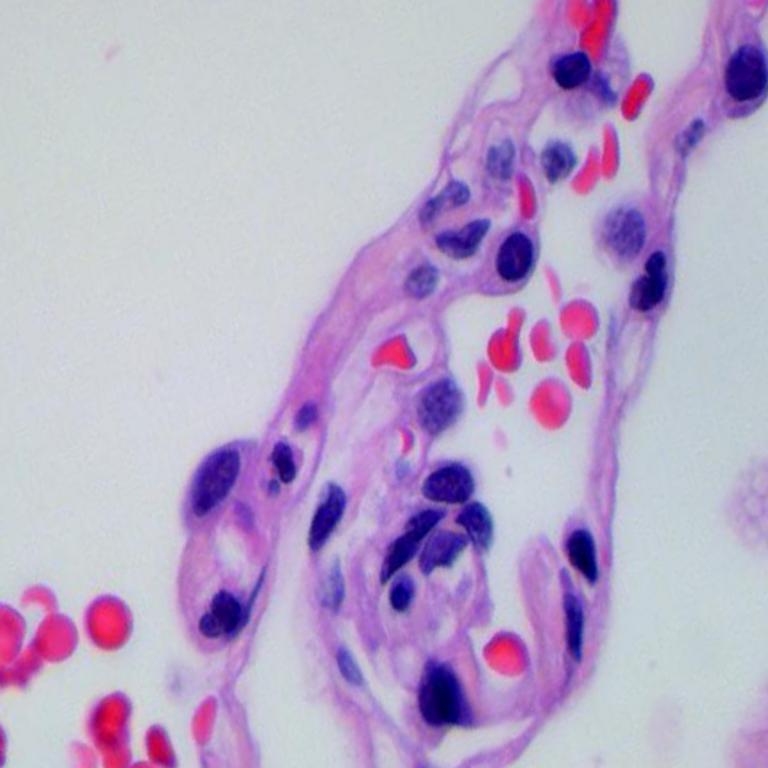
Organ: lung
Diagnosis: benign